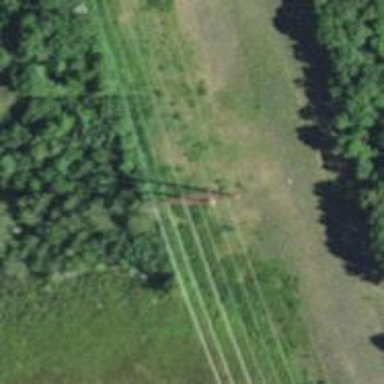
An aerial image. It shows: Power tower.